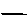
Label: line